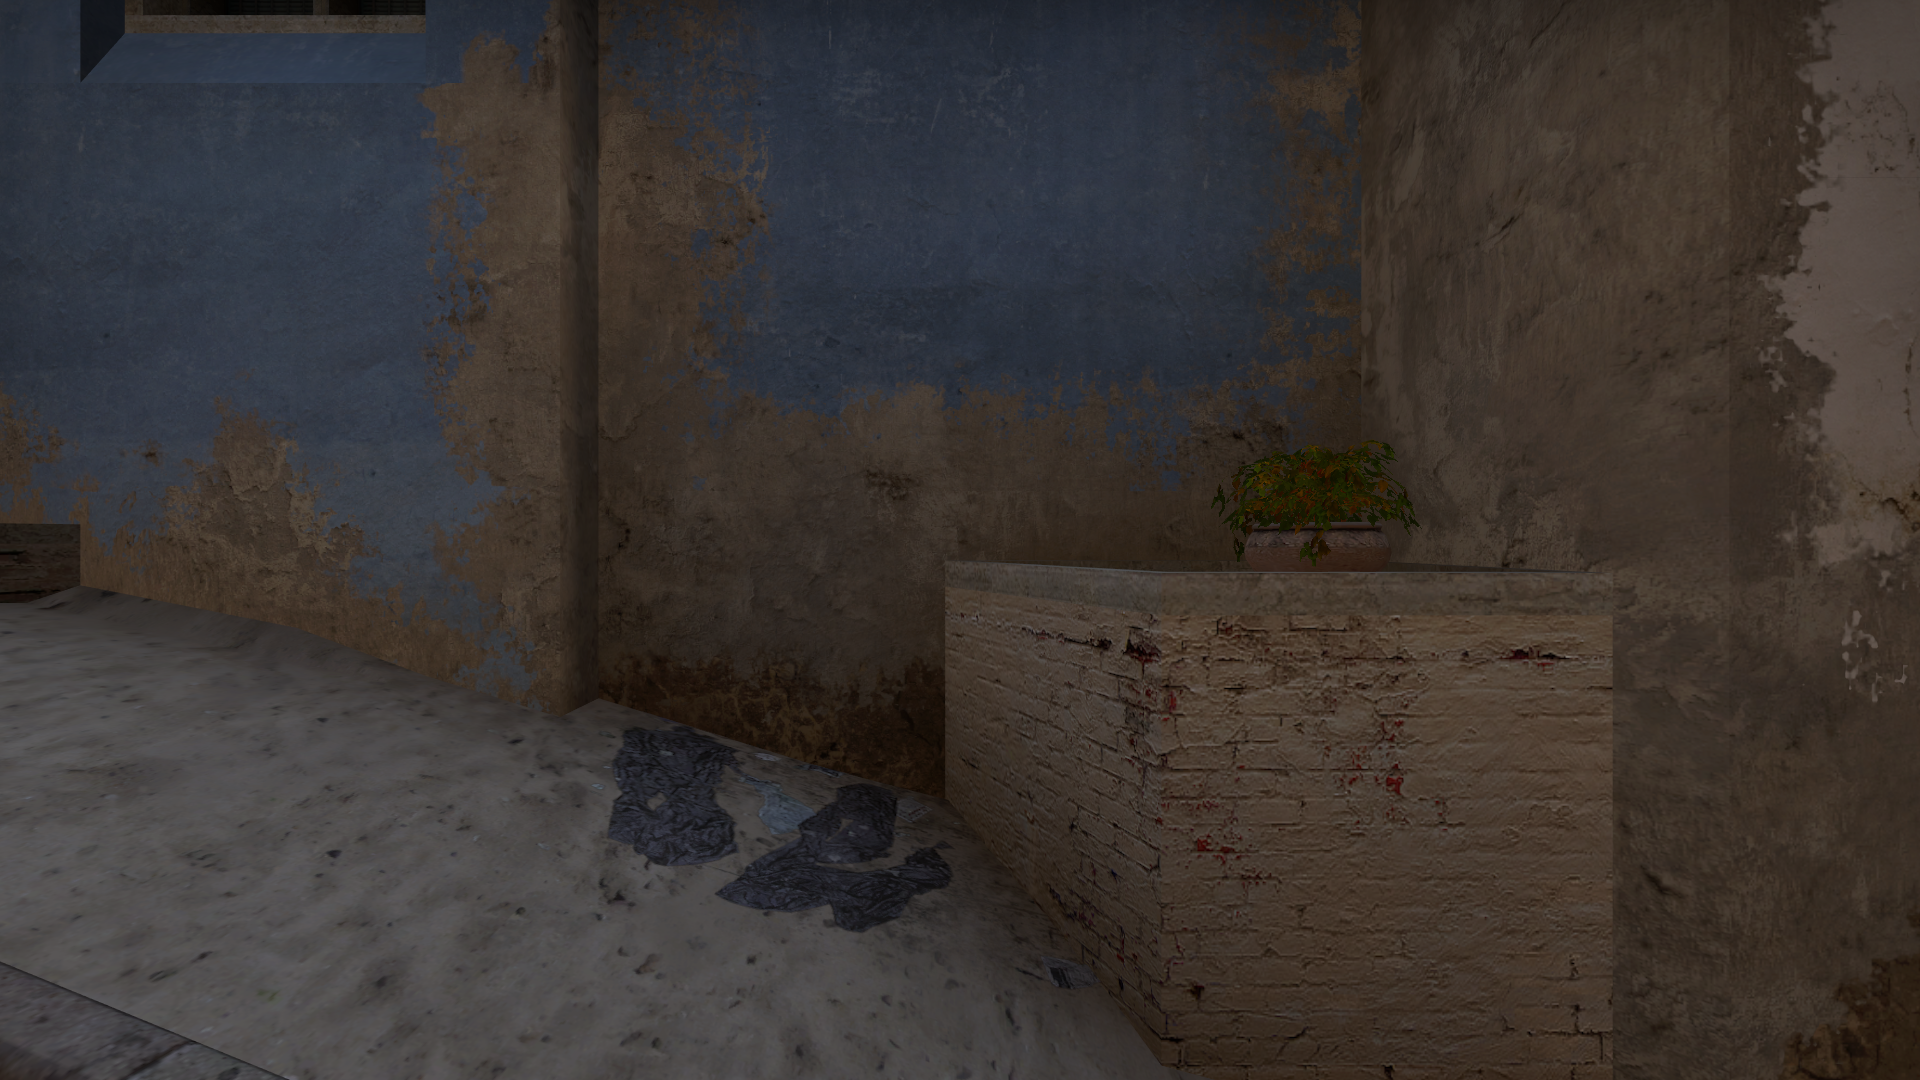
Map: de_mirage